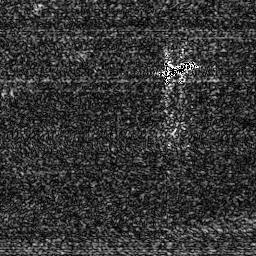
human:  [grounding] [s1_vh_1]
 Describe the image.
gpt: In the satellite image, there is  <ref>1 medium ship </ref> <box>[[62, 22, 76, 30, 0]]</box> located at top.